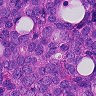
Metastatic tissue present: yes